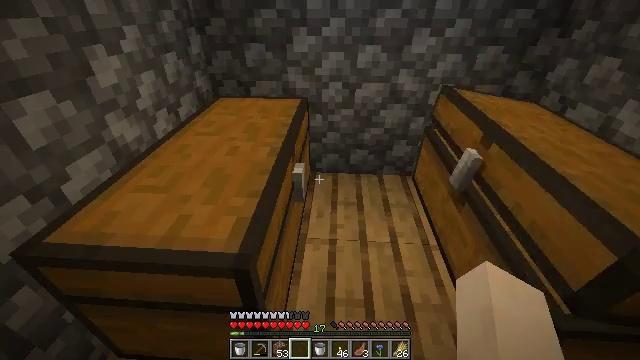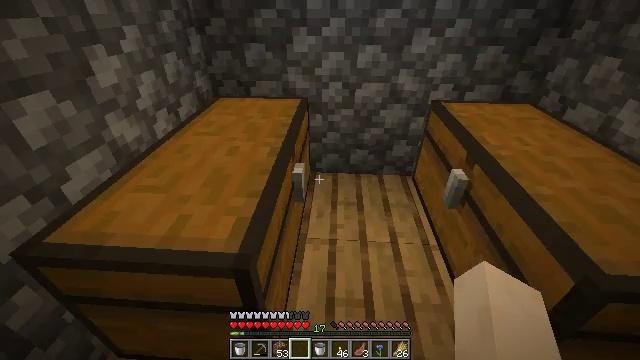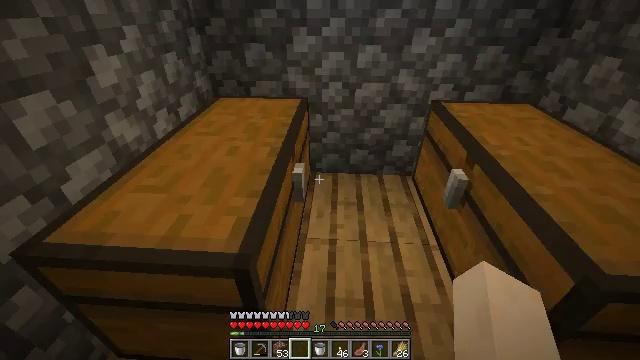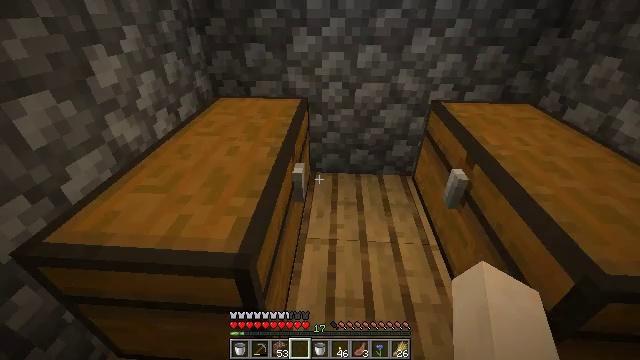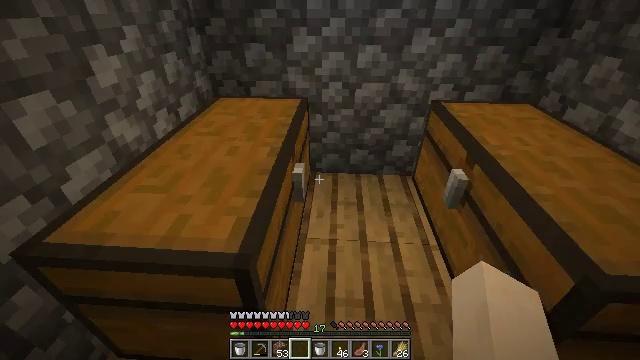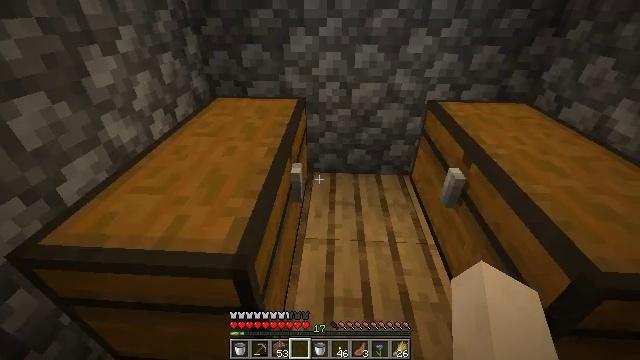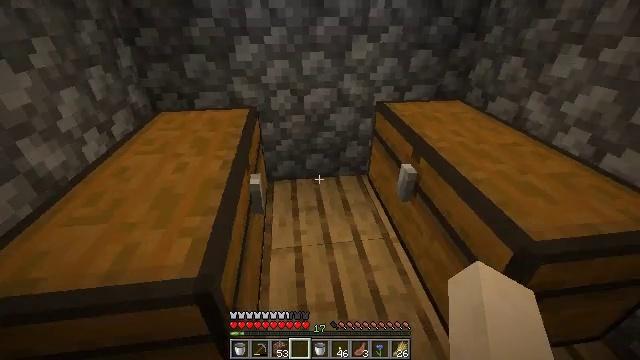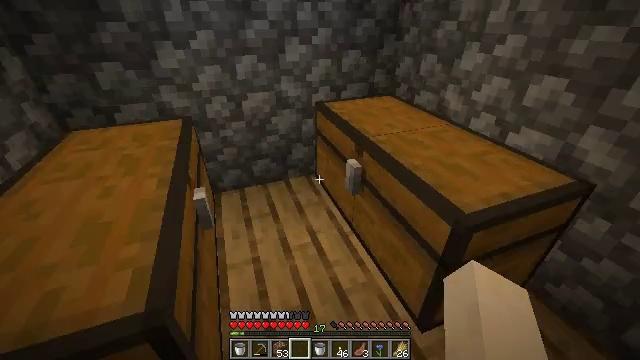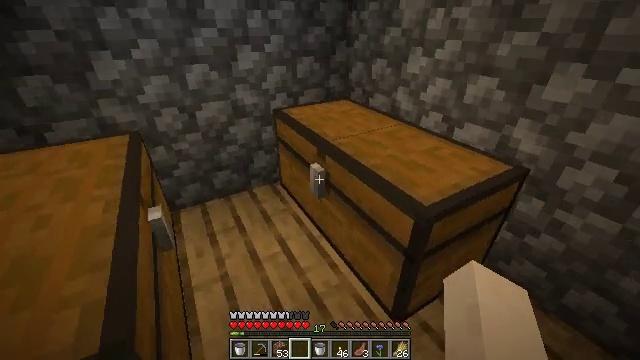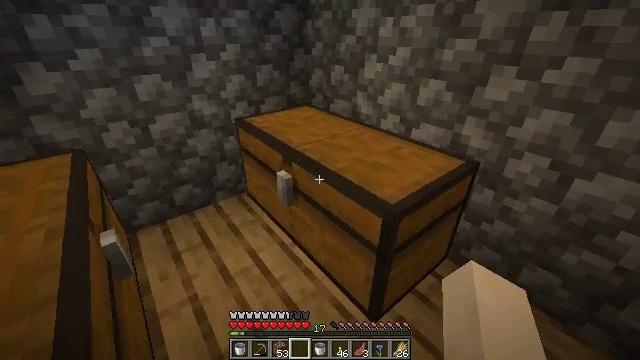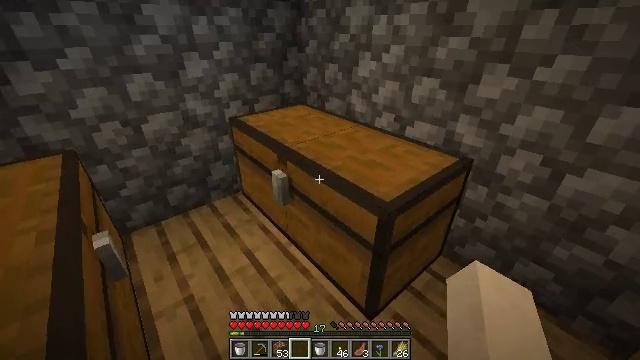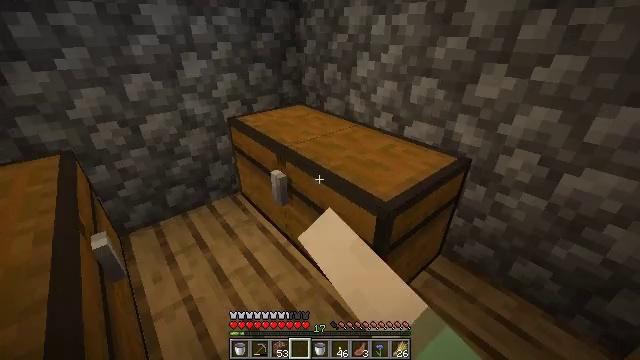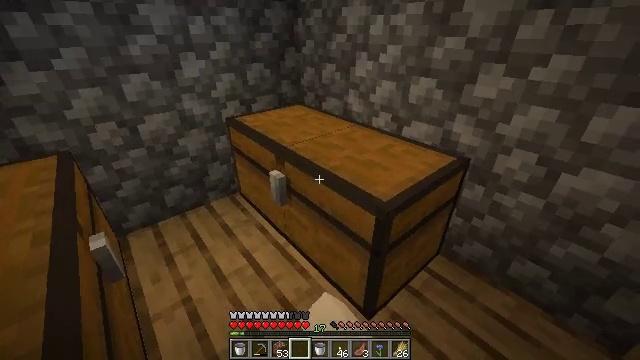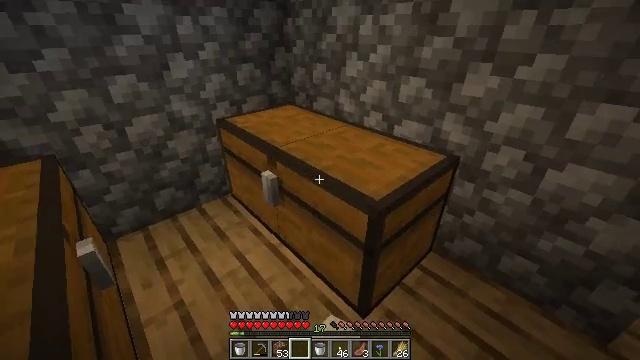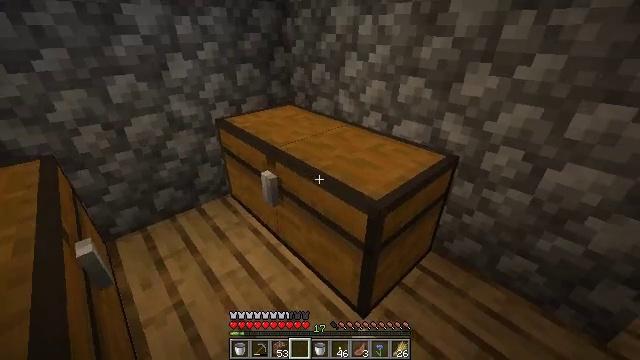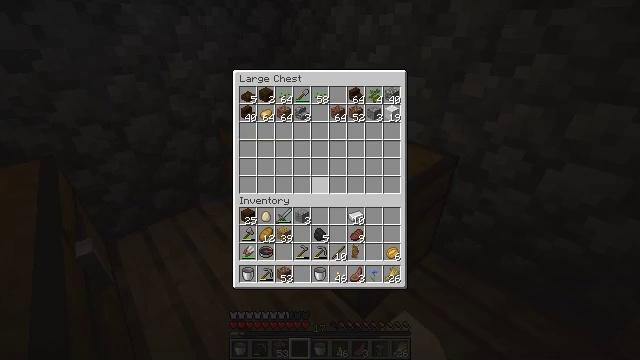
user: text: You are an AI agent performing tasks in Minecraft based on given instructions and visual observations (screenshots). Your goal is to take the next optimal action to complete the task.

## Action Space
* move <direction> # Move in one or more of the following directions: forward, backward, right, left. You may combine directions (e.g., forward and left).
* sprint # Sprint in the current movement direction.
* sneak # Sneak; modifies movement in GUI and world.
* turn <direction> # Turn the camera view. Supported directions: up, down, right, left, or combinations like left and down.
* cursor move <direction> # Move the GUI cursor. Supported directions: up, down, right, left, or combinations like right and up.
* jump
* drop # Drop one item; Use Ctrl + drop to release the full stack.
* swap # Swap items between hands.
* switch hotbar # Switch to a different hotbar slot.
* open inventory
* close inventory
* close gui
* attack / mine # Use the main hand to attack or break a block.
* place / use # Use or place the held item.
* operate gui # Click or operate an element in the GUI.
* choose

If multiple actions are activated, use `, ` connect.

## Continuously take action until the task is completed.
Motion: motion action
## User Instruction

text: Mine the oxeye daisy flower.
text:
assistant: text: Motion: no_op
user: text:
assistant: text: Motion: no_op
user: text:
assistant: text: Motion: no_op
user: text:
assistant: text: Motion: no_op
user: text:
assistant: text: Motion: no_op
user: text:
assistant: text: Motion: turn right and up
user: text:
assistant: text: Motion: turn right
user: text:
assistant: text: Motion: turn right and up
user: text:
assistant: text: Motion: turn right and up
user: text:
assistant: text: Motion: turn right, use / place
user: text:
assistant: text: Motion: use / place
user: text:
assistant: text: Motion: use / place
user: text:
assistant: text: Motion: turn right
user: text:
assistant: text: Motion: no_op
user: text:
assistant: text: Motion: no_op
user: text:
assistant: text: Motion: no_op
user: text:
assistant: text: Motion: no_op
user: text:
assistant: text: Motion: no_op
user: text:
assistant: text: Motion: no_op
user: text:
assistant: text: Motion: no_op
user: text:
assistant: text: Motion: no_op
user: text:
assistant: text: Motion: no_op
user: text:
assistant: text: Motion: no_op
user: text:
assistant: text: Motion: no_op
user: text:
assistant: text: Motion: turn right
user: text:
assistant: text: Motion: turn right
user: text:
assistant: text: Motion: turn right and up
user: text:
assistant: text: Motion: turn right and up
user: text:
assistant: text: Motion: move forward, turn right and up
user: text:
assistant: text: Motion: move forward, turn right